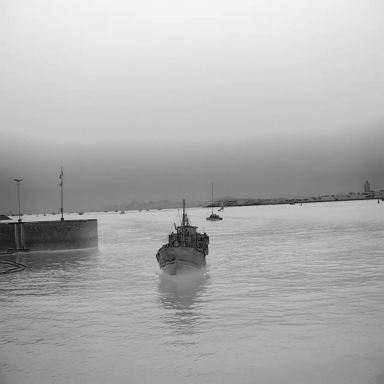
There are six objects shown in the infrared image, including two bulk_carriers, and four sailboats.